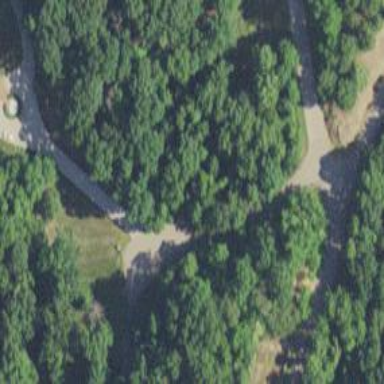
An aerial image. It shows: Driveway.